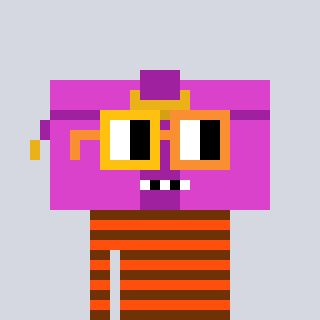
a pixel art character with square yellow and orange glasses, a clutch-shaped head and a orange-colored body on a cool background